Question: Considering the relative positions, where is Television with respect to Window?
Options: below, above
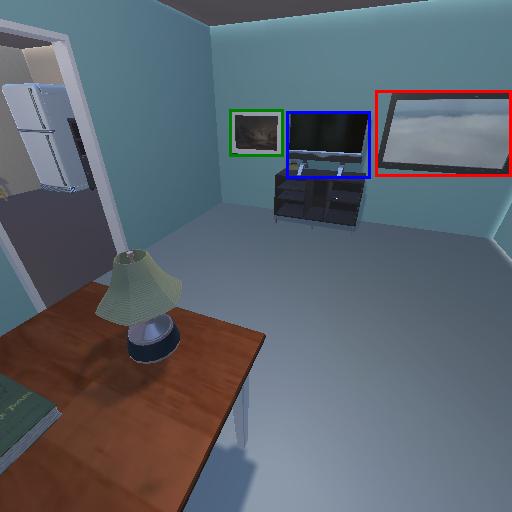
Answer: below